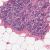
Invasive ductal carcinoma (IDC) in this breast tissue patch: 0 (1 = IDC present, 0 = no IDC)